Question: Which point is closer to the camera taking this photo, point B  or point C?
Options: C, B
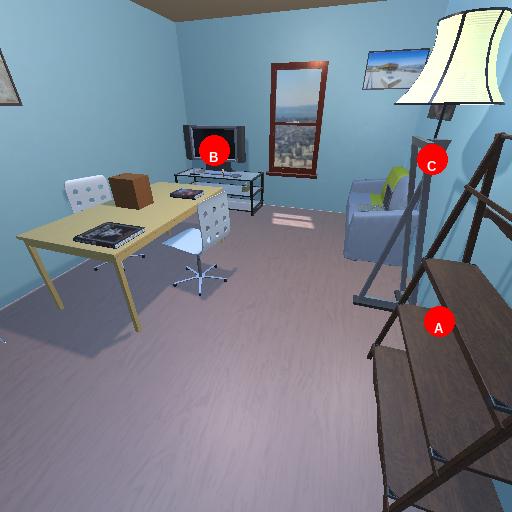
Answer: C